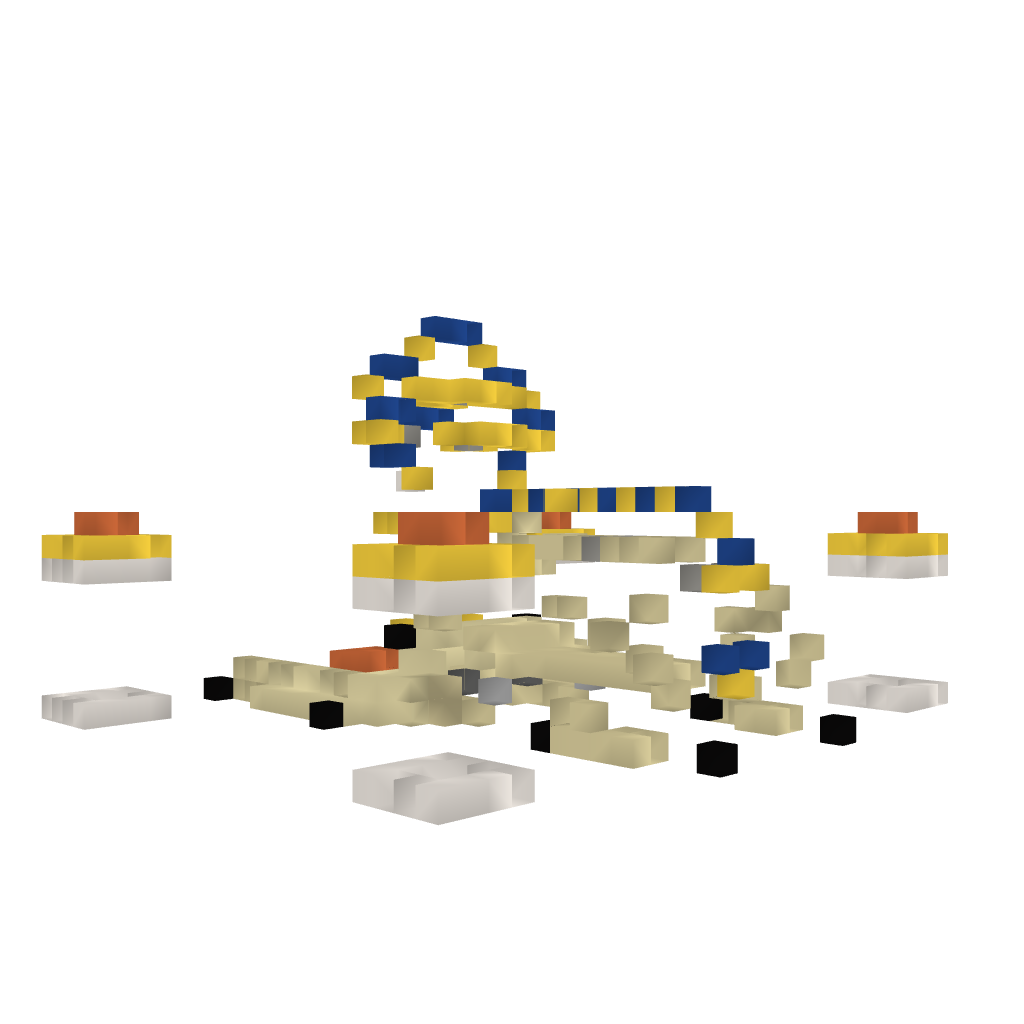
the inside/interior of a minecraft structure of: Night Lit Sphinx